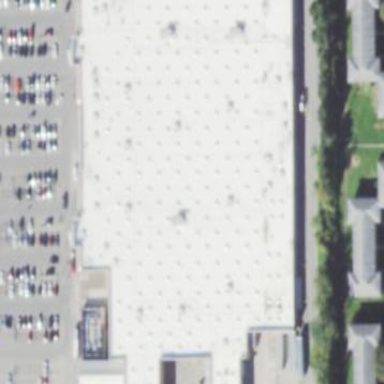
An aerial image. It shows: Retail building housing supermarket.